Interaction volume radius: 10 \u00c5
Interaction volume height: 10 \u00c5
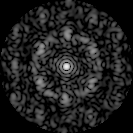
Disorder parameter: 0.6509